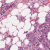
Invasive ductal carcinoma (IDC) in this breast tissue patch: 1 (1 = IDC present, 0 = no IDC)